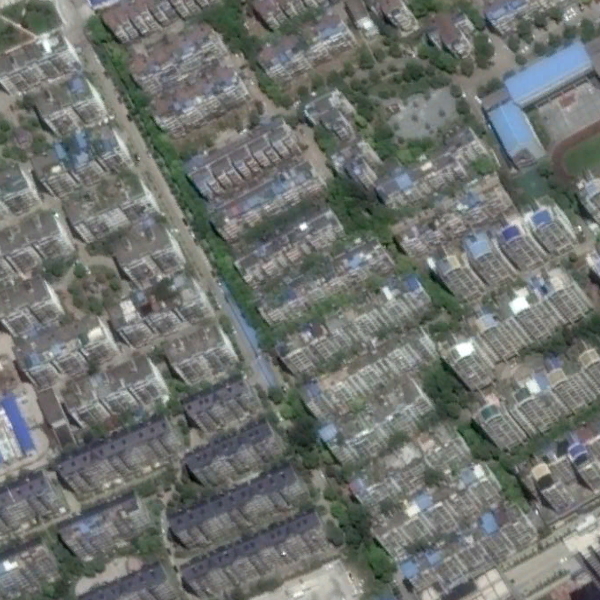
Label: DenseResidential